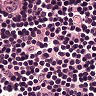
Metastatic tissue present: no